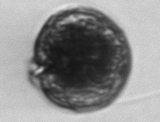
Label: Alexandrium_catenella